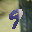
Label: 9